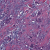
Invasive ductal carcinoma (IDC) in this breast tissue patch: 1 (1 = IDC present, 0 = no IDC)